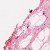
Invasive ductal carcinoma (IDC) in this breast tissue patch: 0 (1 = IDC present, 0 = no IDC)